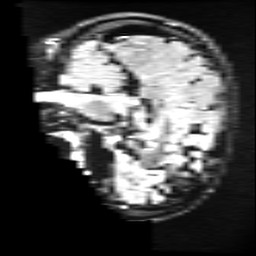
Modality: FLAIR
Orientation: sagittal
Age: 28
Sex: female
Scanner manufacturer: ge
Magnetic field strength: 3 T
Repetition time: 11 s
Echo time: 0.1497 s